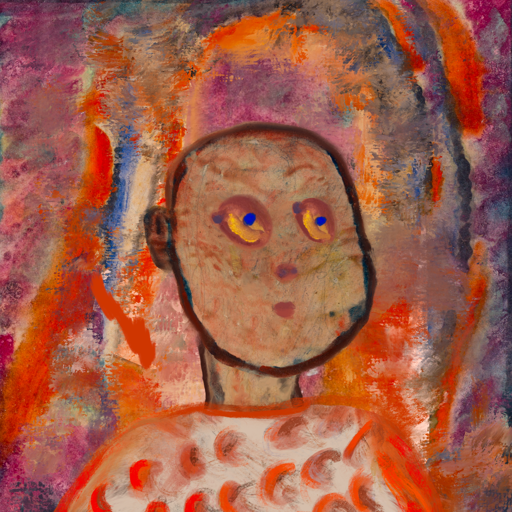
Background: Experience, Head And Neck Side: Orphan, Face Side: Mother_And_Son_Son, Bust: Rupkatha, Hair Side: Blank, Head Accessory: Blank, Second Necklace: Blank, Necklace: Blank, Baby: Blank